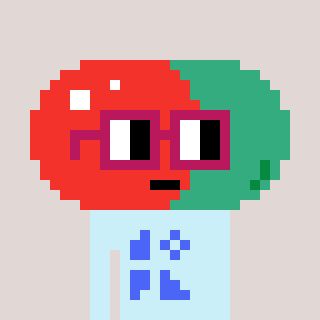
a pixel art character with square dark red glasses, a pill-shaped head and a cold-colored body on a warm background